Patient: sex M, age 81
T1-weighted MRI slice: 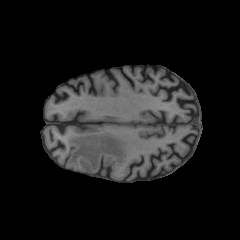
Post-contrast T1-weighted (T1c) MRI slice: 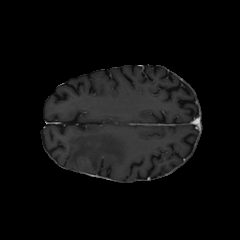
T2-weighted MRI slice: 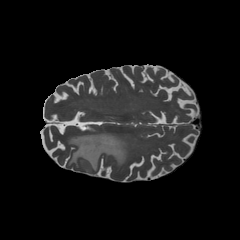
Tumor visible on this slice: yes
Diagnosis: Glioblastoma, IDH-wildtype
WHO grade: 4